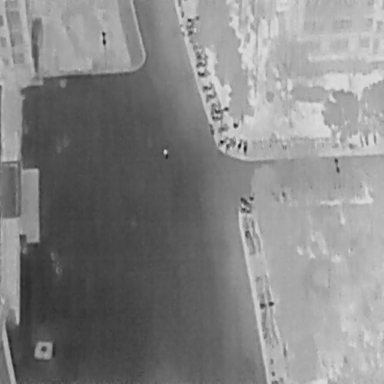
There are ten objects shown in the infrared image, including eight Bicycles, a DontCare, and a Person.